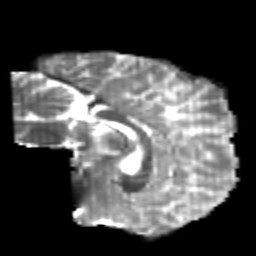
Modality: T2w
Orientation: sagittal
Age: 25
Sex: male
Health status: healthy
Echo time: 0.074 s